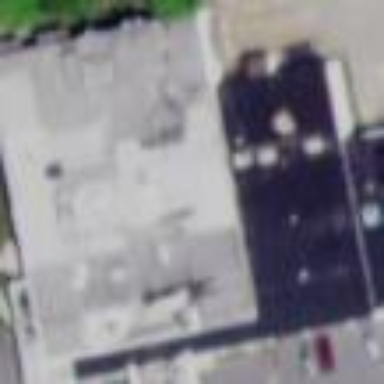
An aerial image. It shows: Building.